七年级 · 算术
数 $m$ 在数轴上的位置如图所示, 则 $m 、-m 、 \frac{1}{m}$ 这三个数的大小关系为 ( )

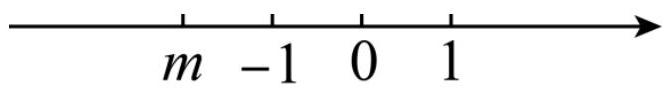
A. $-m<m<\frac{1}{m}$
B. $\frac{1}{m}<m<-m$
C. $-m<\frac{1}{m}<m$
D. $m<\frac{1}{m}<-m$
答案: D
解析: 析】

【分析】

本题考查了有理数的大小比较, 数轴, 倒数, 通过特殊值法来比较大小是解题的关键.

通过特殊值法判断即可.

【解答】

解: 若 $m=-2$,

则 $-m=2$,

$\frac{1}{m}=-\frac{1}{2}$,

$\because-2<-\frac{1}{2}<2$,

$\therefore m<\frac{1}{m}<-m$,

故选: $D$.